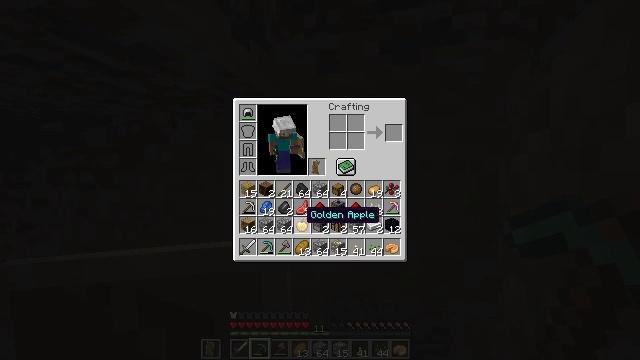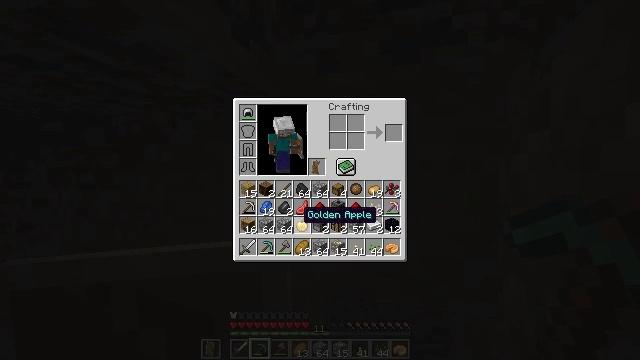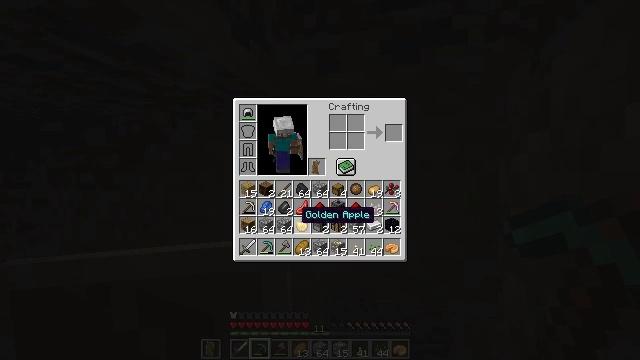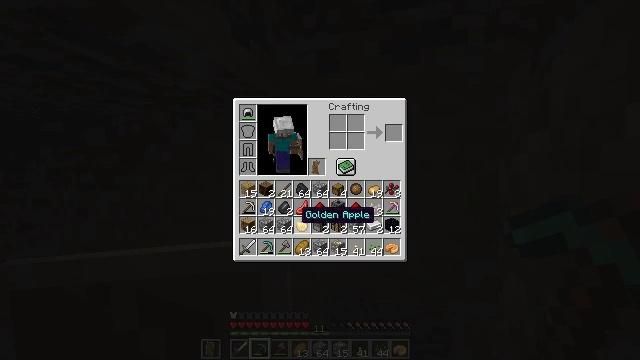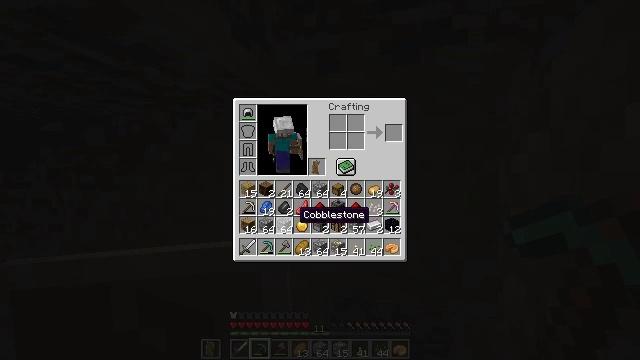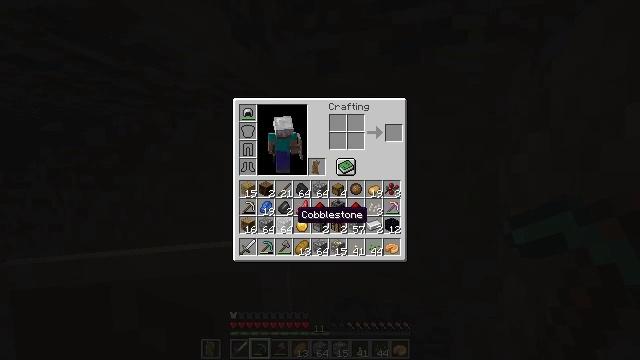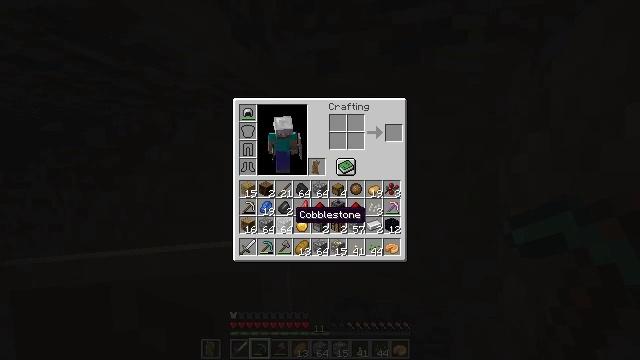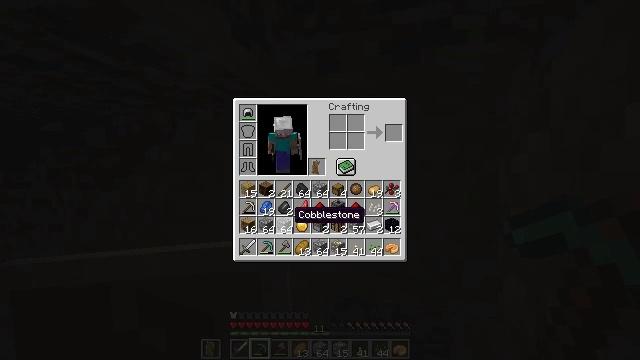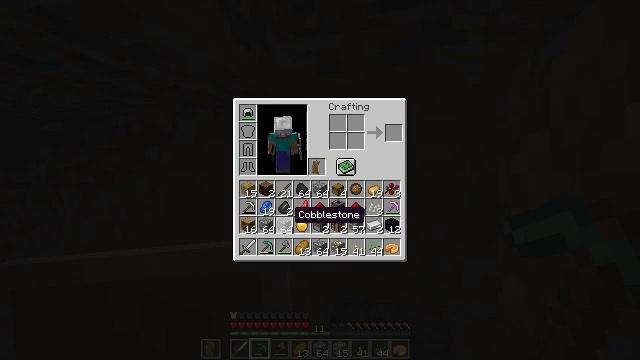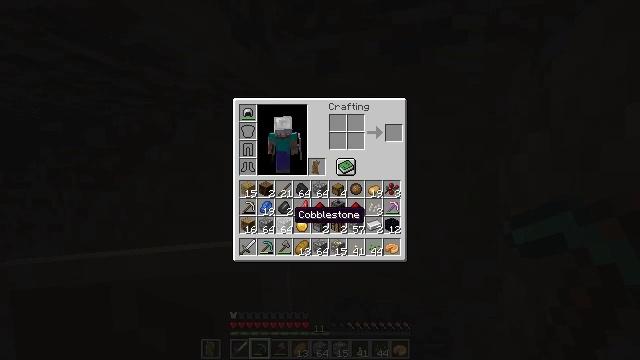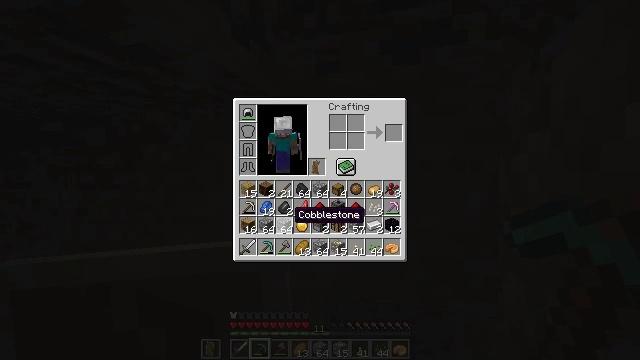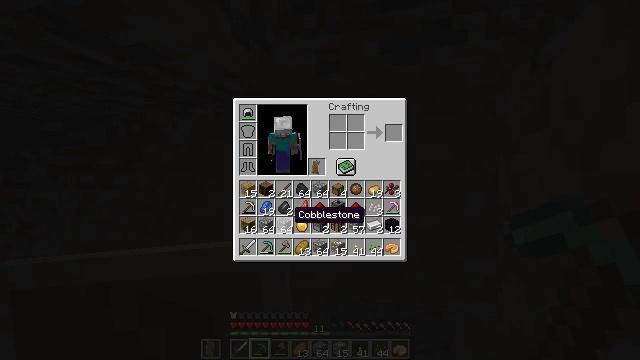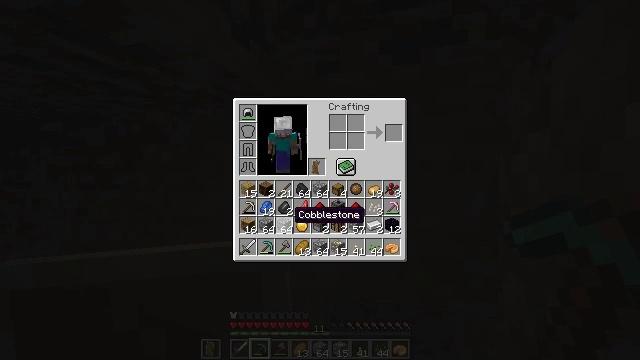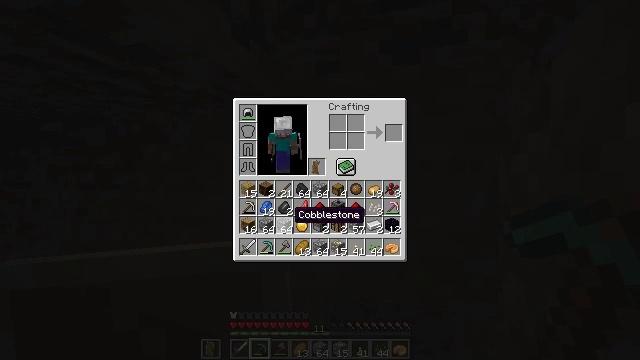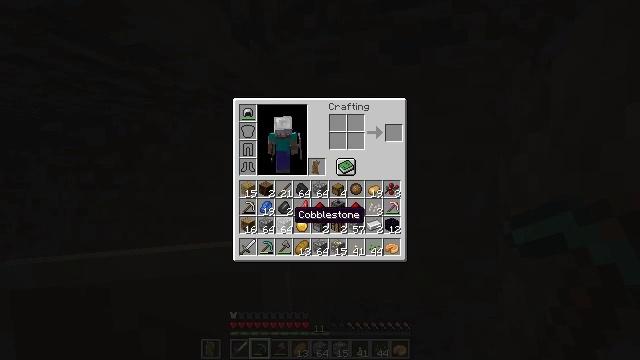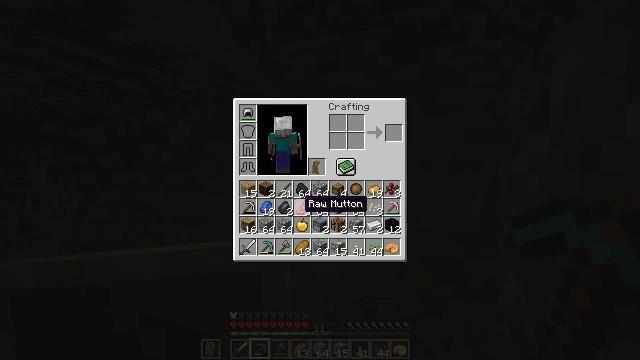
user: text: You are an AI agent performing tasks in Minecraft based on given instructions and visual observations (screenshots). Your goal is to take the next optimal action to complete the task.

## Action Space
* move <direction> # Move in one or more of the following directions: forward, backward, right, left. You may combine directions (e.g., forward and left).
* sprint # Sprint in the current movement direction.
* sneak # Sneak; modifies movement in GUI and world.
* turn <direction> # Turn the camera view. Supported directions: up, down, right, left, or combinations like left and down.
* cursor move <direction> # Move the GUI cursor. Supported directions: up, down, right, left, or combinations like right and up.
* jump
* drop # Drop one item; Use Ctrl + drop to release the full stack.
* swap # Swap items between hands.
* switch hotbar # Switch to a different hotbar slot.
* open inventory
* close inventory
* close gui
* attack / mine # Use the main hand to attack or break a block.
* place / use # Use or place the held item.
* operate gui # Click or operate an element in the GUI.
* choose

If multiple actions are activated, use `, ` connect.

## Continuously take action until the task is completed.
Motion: motion action
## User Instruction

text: Remove a spruce log from the inventory.
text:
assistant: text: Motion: sprint
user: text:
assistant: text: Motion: sprint
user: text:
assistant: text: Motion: sprint
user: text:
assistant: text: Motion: sprint
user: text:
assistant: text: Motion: sprint
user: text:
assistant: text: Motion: sprint
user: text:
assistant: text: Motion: sprint
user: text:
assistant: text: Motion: sprint
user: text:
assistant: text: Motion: sprint
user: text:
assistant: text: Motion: sprint
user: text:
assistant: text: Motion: sprint
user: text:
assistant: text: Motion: sprint
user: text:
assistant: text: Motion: sprint
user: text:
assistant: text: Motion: sprint
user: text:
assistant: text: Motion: sprint, cursor move right and up
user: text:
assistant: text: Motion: sprint, cursor move right and up
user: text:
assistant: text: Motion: sprint, cursor move up
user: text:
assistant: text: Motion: sprint
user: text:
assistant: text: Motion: sprint
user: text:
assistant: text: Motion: sprint
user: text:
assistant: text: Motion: sprint
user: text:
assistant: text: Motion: sprint
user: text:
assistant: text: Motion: sprint
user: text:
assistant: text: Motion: sprint
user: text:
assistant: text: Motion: sprint
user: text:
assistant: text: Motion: sprint
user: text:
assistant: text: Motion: sprint
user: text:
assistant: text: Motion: sprint
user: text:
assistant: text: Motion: sprint
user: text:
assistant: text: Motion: sprint